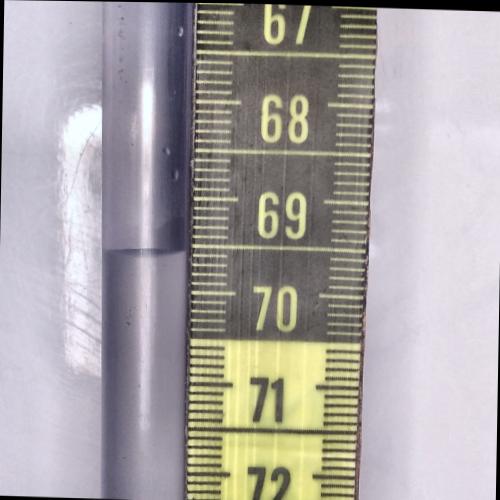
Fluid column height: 69.6 cm